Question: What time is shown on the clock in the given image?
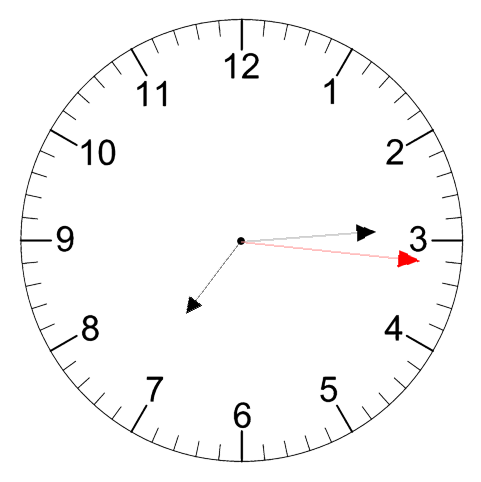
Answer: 07:14:16